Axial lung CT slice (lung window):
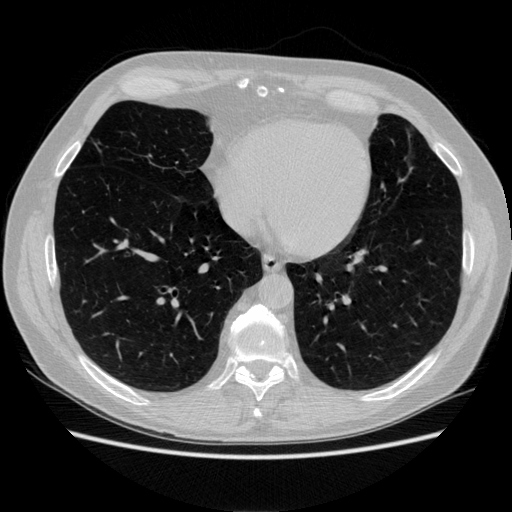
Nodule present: no